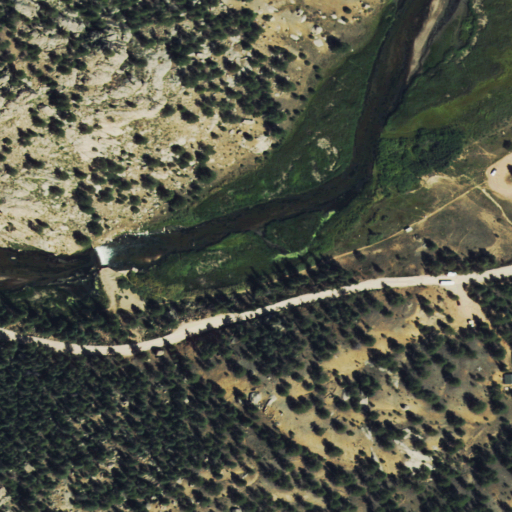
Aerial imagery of valley in Colorado named Elevenmile Canyon containing evergreen forest, shrub, woody wetlands, grassland, open water, and open development